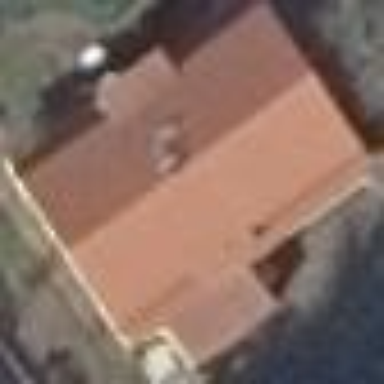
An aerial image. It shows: Detached building with gambrel roof.